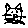
Label: cat